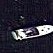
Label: Civil_yacht